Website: macys
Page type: customer-info-address
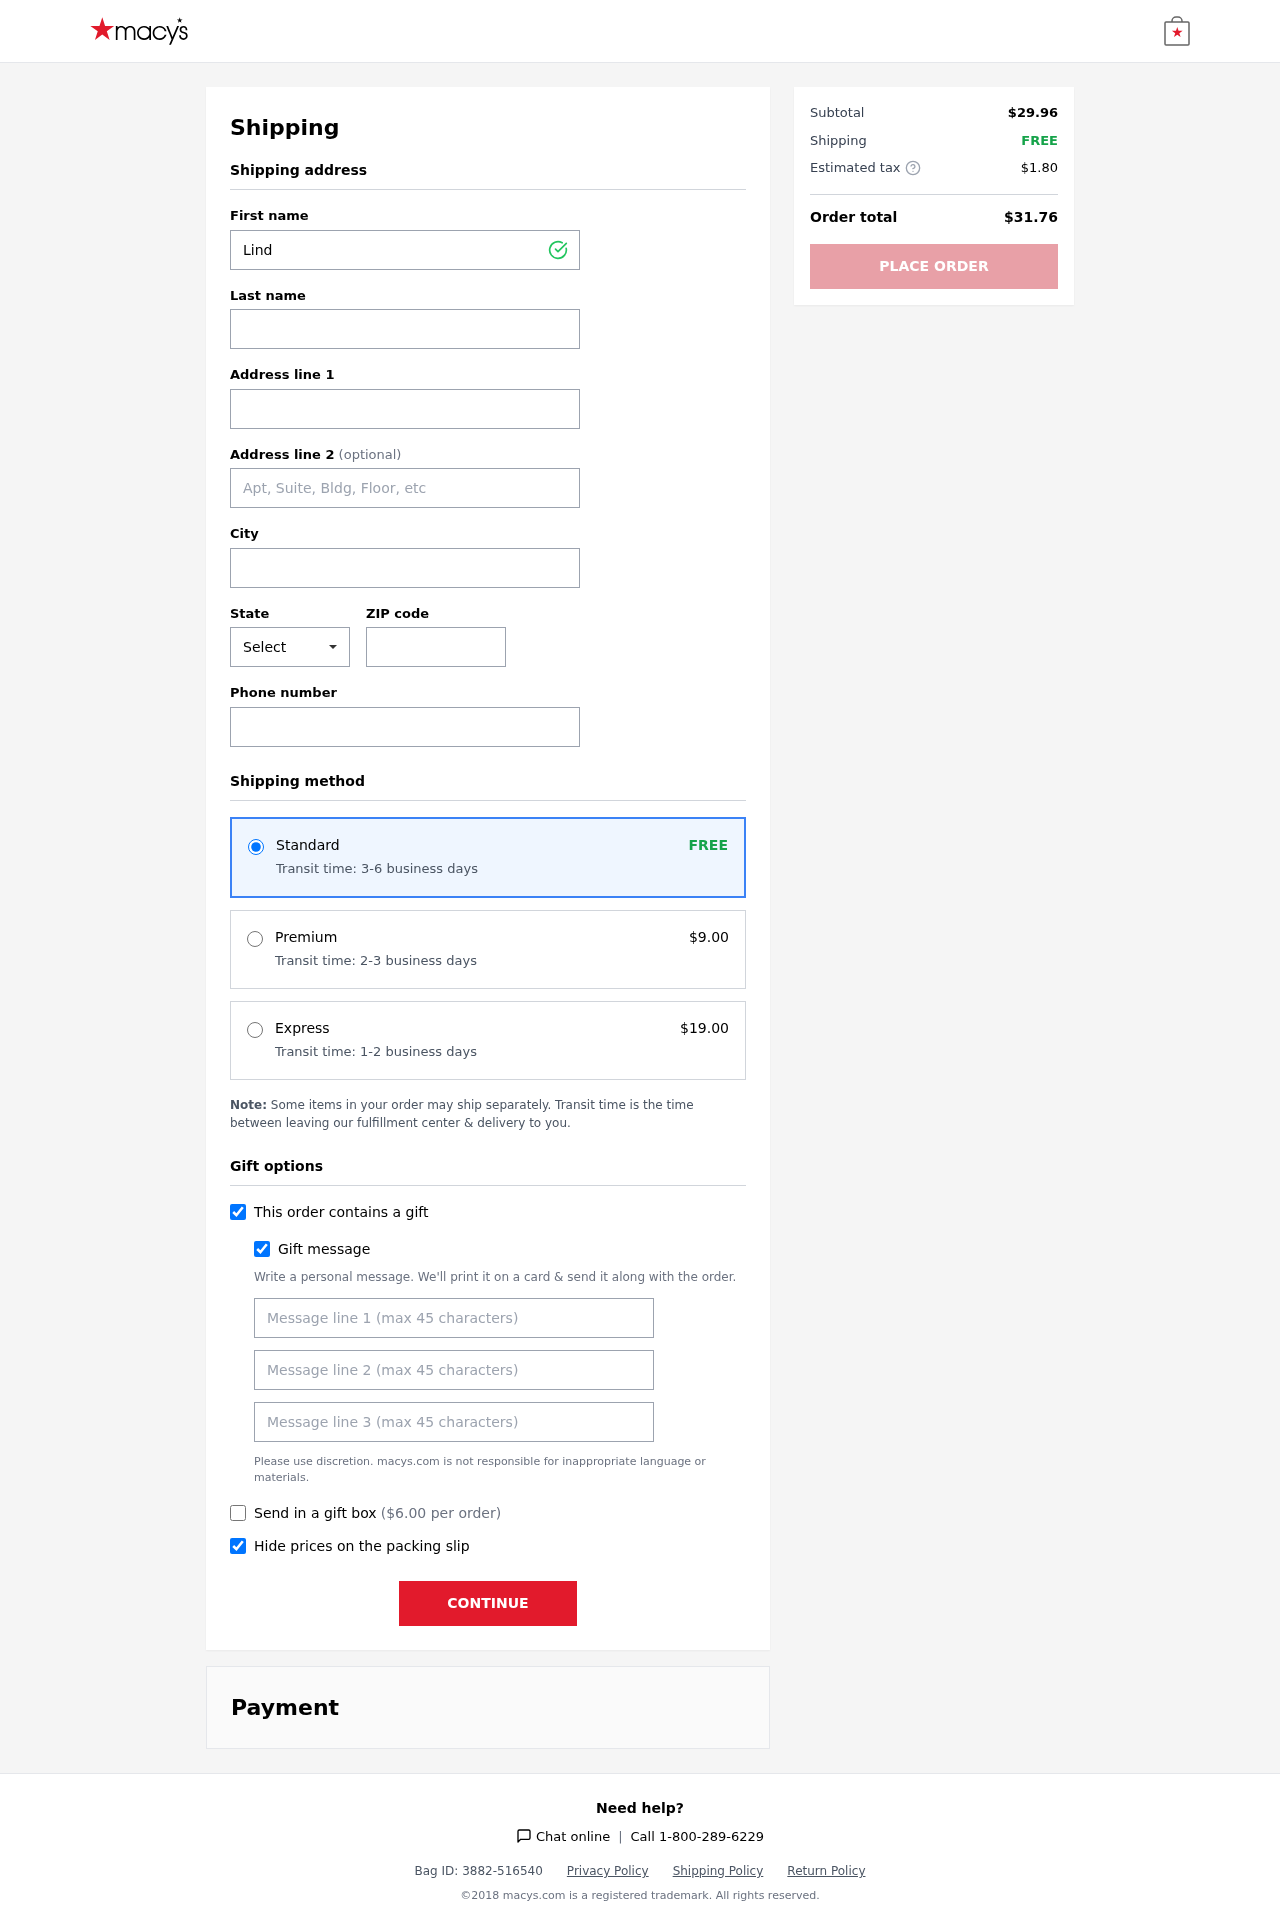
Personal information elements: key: PII_CITY
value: Laurenmouth
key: PII_FIRSTNAME
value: Lindsey
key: PII_GIFT_MESSAGE
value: Hey Ronald! I thought you could use a little extra relaxation this season, so I picked up something special to help you unwind. Can't wait to hear how you enjoy it! Lindsey
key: PII_LASTNAME
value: Bailey
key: PII_PHONE
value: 5673578630
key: PII_POSTCODE
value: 42389
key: PII_STATE_ABBR
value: WI
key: PII_STREET
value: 623 Fernando Pine Apt. 534
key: PII_STREET2
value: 410 Kathryn Isle
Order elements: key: ORDER_SHIPPING_STANDARD
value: FREE
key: ORDER_SHIPPING_STANDARD_TIME
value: Transit time: 3-6 business days
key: ORDER_SHIPPING_PREMIUM
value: $9.00
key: ORDER_SHIPPING_PREMIUM_TIME
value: Transit time: 2-3 business days
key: ORDER_SHIPPING_EXPRESS
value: $19.00
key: ORDER_SHIPPING_EXPRESS_TIME
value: Transit time: 1-2 business days
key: ORDER_GIFT_BOX_FEE
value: $6.00
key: ORDER_SUBTOTAL
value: $29.96
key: ORDER_SHIPPING_COST
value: FREE
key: ORDER_TAX
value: $1.80
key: ORDER_TOTAL
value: $31.76